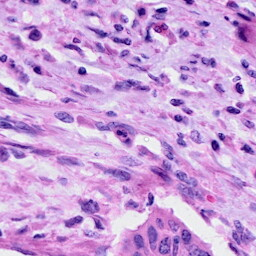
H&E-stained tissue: Cervix